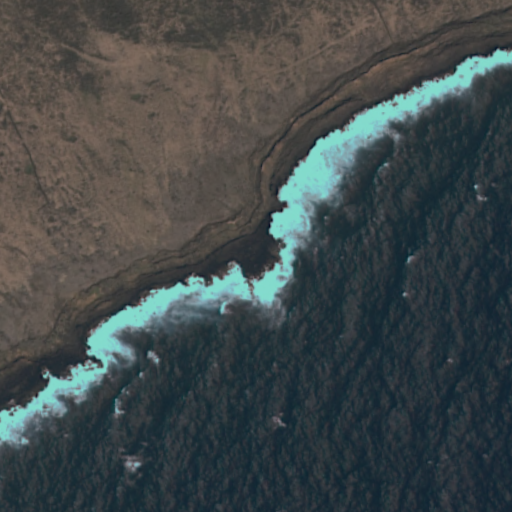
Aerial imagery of cape in Hawaii named Manāka‘ā Point containing only unknown